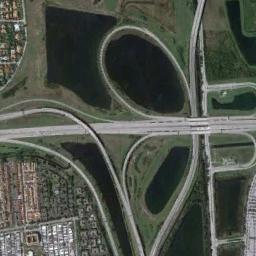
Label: overpass